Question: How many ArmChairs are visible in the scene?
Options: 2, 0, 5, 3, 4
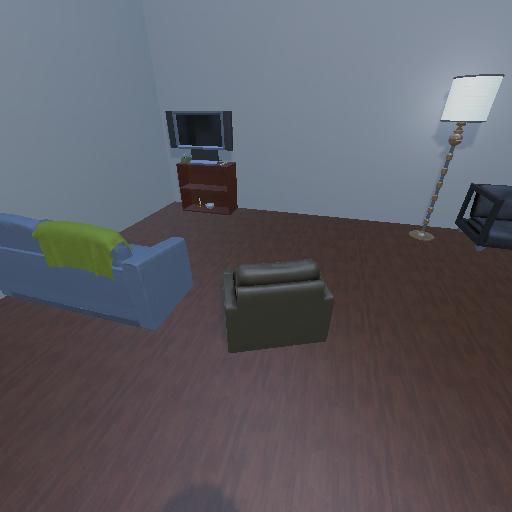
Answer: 2